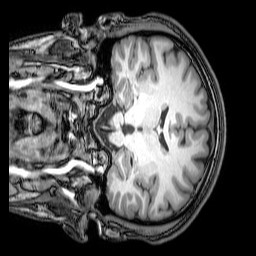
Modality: T1w
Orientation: coronal
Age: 22
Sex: male